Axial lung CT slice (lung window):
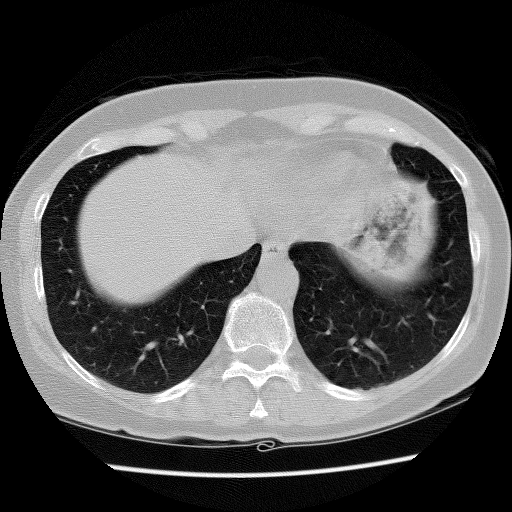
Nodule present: no